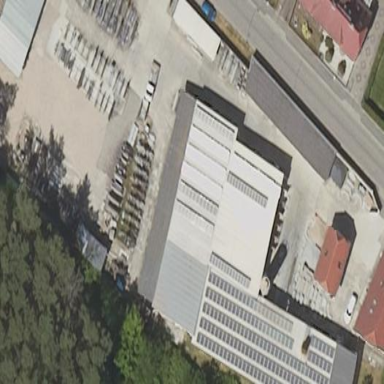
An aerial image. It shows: Solar photovoltaic panel generating electricity. It is small installation located on building.